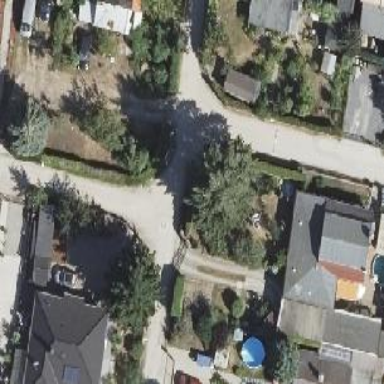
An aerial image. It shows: Compacted residential road with grade3 tracktype.